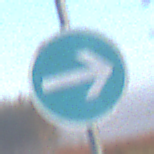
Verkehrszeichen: VorgeschriebeneFahrtrichtungHierRechts
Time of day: Dawn
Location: Outdoor (Nature)
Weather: Clear
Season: NotSpecified
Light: Natural